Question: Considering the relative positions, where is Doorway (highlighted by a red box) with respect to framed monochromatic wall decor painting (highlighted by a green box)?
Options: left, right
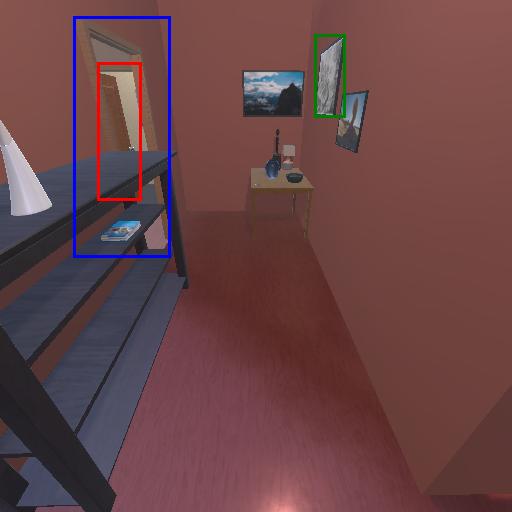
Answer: left